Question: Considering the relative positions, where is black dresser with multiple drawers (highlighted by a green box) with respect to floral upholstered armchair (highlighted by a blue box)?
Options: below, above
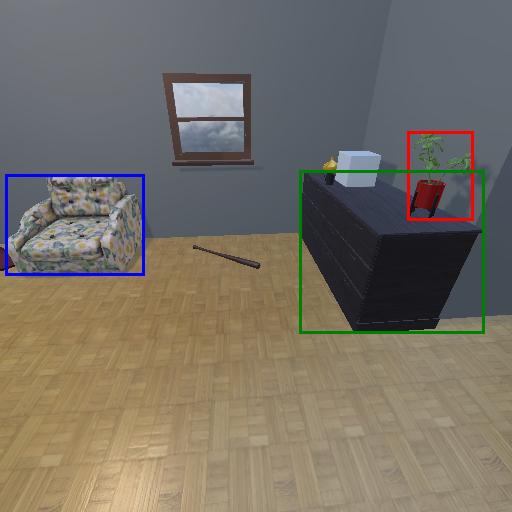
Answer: below